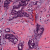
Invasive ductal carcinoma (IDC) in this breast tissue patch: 1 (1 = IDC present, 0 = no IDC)